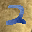
Label: 2